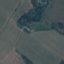
Land use / land cover class: Pasture